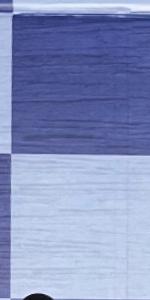
Label: Empty